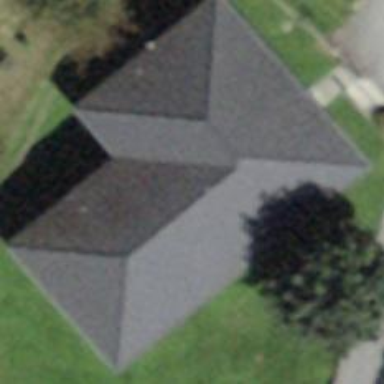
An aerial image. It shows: Detached building.